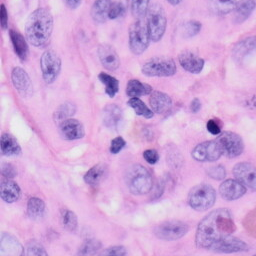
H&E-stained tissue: Skin